Question: When I used semantic ui button, there is margin comes between button. But when I copied into my site that margin lost.

I added this <URL>
The '.ui.button' css are given below .. in it 'margin: 0em;'
'''
.ui.button {
cursor: pointer;
display: inline-block;
vertical-align: middle;
min-height: 1em;
outline: none;
border: none;
background-color: #EBEBEB;
color: #808080;
margin: 0em;
padding: 0.8em 1.5em;
font-size: 1rem;
text-transform: uppercase;
line-height: 1;
font-weight: bold;
font-style: normal;
text-align: center;
text-decoration: none;
-webkit-border-radius: 0.2em;
-moz-border-radius: 0.2em;
border-radius: 0.2em;
-webkit-box-shadow: 0em -0.2rem 0em rgba(0, 0, 0, 0.1) inset;
-moz-box-shadow: 0em -0.2rem 0em rgba(0, 0, 0, 0.1) inset;
box-shadow: 0em -0.2rem 0em rgba(0, 0, 0, 0.1) inset;
-webkit-user-select: none;
-moz-user-select: none;
-ms-user-select: none;
user-select: none;
-webkit-box-sizing: border-box;
-moz-box-sizing: border-box;
-ms-box-sizing: border-box;
box-sizing: border-box;
-webkit-tap-highlight-color: rgba(0, 0, 0, 0);
-webkit-transition: opacity 0.25s ease, background-color 0.25s ease, color 0.25s ease, background 0.25s ease, box-shadow 0.25s ease;
-moz-transition: opacity 0.25s ease, background-color 0.25s ease, color 0.25s ease, background 0.25s ease, box-shadow 0.25s ease;
-o-transition: opacity 0.25s ease, background-color 0.25s ease, color 0.25s ease, background 0.25s ease, box-shadow 0.25s ease;
-ms-transition: opacity 0.25s ease, background-color 0.25s ease, color 0.25s ease, background 0.25s ease, box-shadow 0.25s ease;
transition: opacity 0.25s ease, background-color 0.25s ease, color 0.25s ease, background 0.25s ease, box-shadow 0.25s ease;
}
'''
But in my site there is no margin. I would like to 'semantic-ui' creates the margin ?
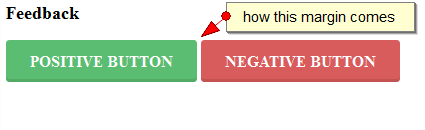
Answer: This is how 'display: inline-block;' works. There are some workarounds you can find:
- <URL>